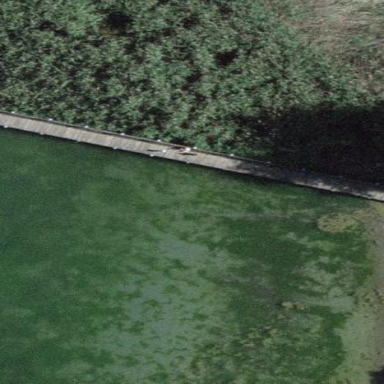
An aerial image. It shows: Man-made pier.